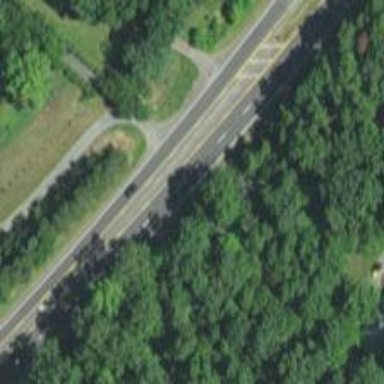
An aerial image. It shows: Asphalt trunk highway classified as expressway.